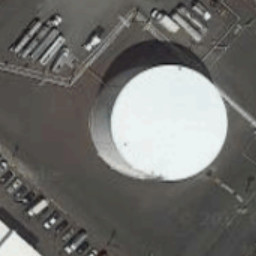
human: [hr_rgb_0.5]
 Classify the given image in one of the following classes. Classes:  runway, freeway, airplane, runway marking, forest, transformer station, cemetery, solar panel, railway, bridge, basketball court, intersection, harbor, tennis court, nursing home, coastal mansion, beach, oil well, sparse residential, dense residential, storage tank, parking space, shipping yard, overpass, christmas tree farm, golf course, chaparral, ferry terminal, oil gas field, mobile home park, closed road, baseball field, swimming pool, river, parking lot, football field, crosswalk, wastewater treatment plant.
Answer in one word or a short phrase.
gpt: storage tank